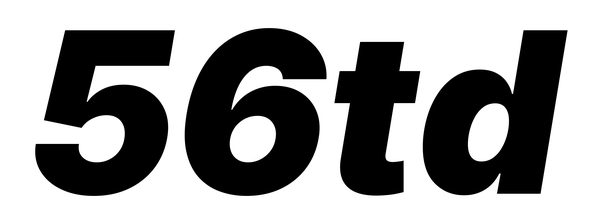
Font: Inter-Italic_Black_Italic